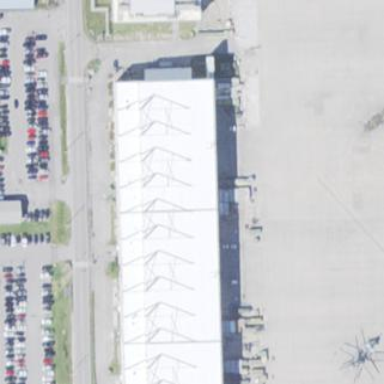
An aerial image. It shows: Hangar at the airport.